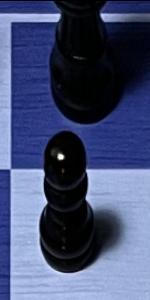
Label: Pawn_Black